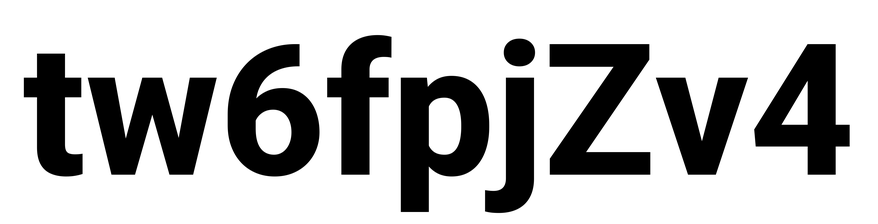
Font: Roboto_ExtraBold